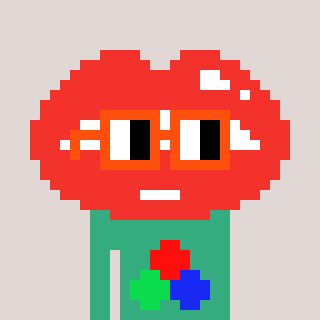
a pixel art character with square orange glasses, a lips-shaped head and a teal-colored body on a warm background